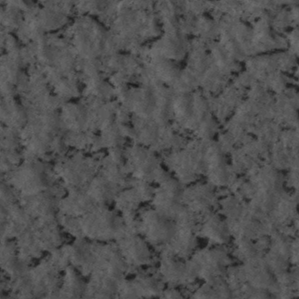
Label: frost